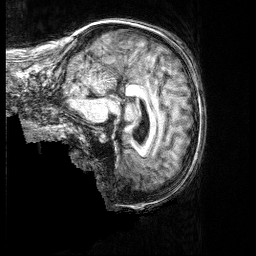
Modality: T1w
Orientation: sagittal
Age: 49
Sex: female
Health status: healthy
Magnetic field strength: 3 T
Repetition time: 2.53 s
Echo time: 0.00331 s